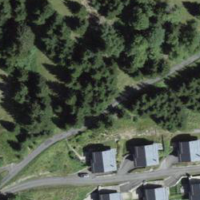
EUNIS habitat code: 23
Species observed at this site:
Spinus spinus